Question: I'm trying to use IBM Containers for Bluemix to deploy a container and bind it to a Bluemix service.
I start with an existing Bluemix app, which is bound to the MongoDB service I want. I verify that its 'VCAP_SERVICES' environment variable is correctly populated:
'''
$ cf env mamacdon-app
Getting env variables for app mamacdon-app in org mamacdon@ca.ibm.com / space dev as mamacdon@ca.ibm.com...
OK
System-Provided:
{
"VCAP_SERVICES": {
"mongodb-2.4": [
{
"credentials": { /*private data hidden*/ },
"label": "mongodb-2.4",
"name": "mongodb-1a",
"plan": "100",
"tags": [ "nosql", "document", "mongodb" ]
}
]
}
...
'''
Then I run my image in Bluemix using the 'ice' command, with the '--bind mamacdon-app' argument to bind it to my CF app:
'''
$ ice run --name sshparty --bind mamacdon-app --ssh "$(cat ~/.ssh/id_rsa.pub)" \ # For SSH access
--publish 22 \ # For SSH access
registry-ice.ng.bluemix.net/ibmliberty:latest
'''
As the name suggests, the image is a trivial example based on the IBM Websphere Liberty docker image -- just enough to let me SSH in and poke around.
At this point, the Containers dashboard tells me that the service has been bound to my container:

But when I finally ssh into the container, the environment does not contain the 'VCAP_SERVICES' variable:
'''
$ ssh -i ~/.ssh/id_rsa root@129.41.232.212
root@instance-000123e2:~# env
TERM=xterm
SHELL=/bin/bash
SSH_CLIENT=[private data hidden]
SSH_TTY=/dev/pts/0
USER=root
LS_COLORS=[omitted]
MAIL=/var/mail/root
PATH=/usr/local/sbin:/usr/local/bin:/usr/sbin:/usr/bin:/sbin:/bin
PWD=/root
LANG=en_CA.UTF-8
SHLVL=1
HOME=/root
LOGNAME=root
SSH_CONNECTION=[private data hidden]
LESSOPEN=| /usr/bin/lesspipe %s
LESSCLOSE=/usr/bin/lesspipe %s %s
_=/usr/bin/env
root@instance-000123e2:~#
'''
I expected the 'VCAP_SERVICES' variable to be injected. What am I doing wrong?
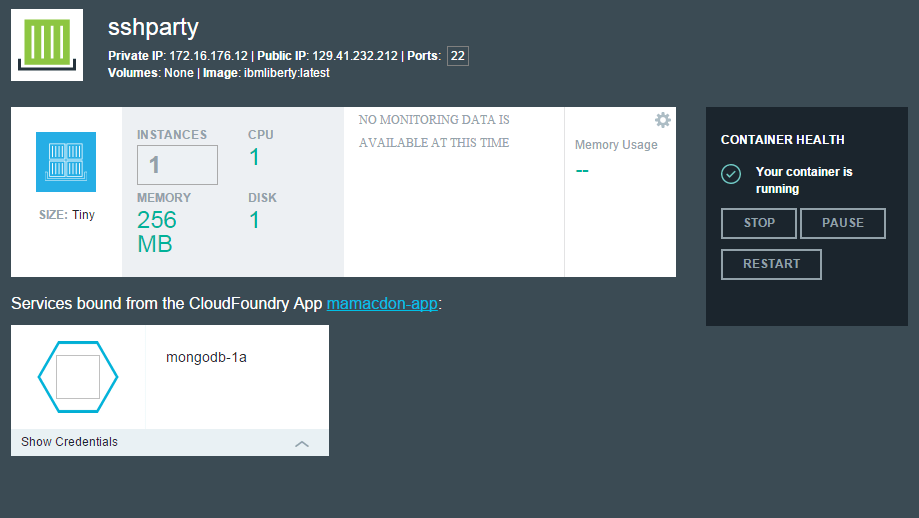
Answer: I think there is an issue with the way the ssh daemon is getting launched where it does not have visibility to the VCAP_SERVICES environment variable.
However, you can confirm that the container's command will see the variable with following test:
'''
ice run registry-ice.ng.bluemix.net/ibmliberty --bind mamacdon-app --name vcap_services_party printenv; sleep 60
'''
Then, confirm it in the printenv output with 'ice logs vcap_services_party'